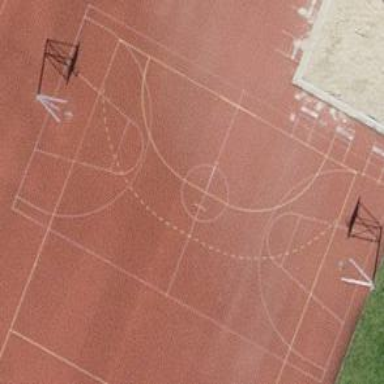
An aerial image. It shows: Tartan basketball court on the leisure land pitch.